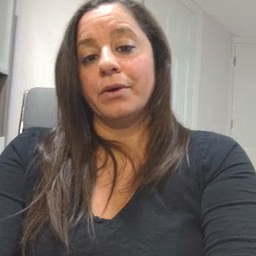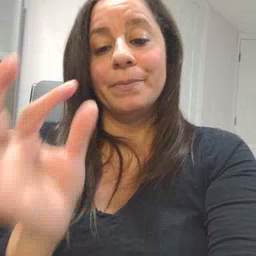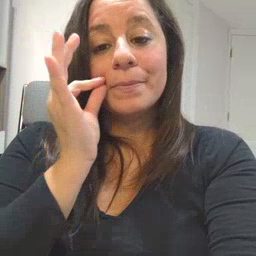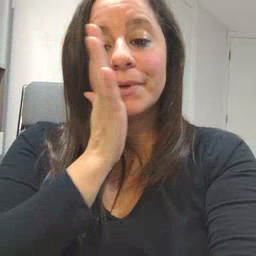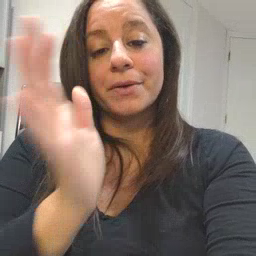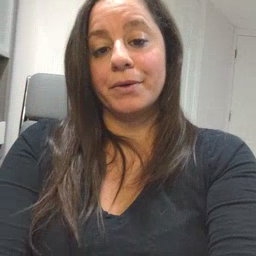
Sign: bee